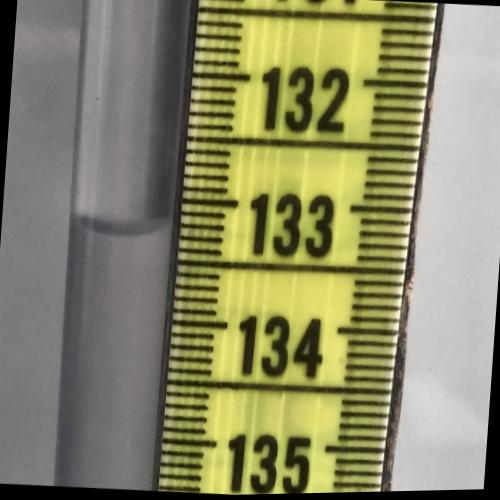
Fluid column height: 133.2 cm